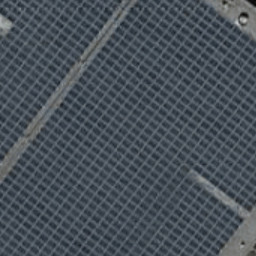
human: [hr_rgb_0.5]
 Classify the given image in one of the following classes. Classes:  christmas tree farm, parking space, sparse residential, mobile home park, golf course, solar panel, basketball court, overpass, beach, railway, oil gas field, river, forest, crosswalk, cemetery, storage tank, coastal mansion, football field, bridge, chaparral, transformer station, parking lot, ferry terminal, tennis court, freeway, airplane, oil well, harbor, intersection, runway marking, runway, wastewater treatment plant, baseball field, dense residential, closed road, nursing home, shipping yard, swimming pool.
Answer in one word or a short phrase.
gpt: solar panel